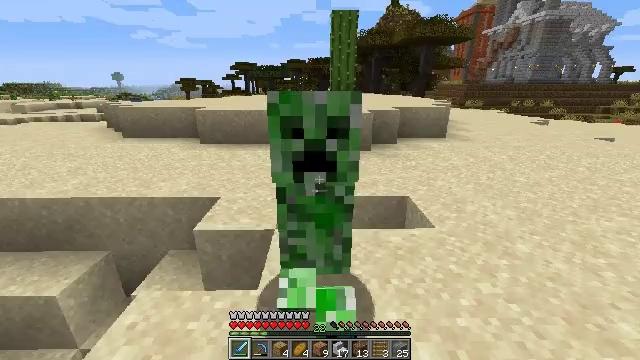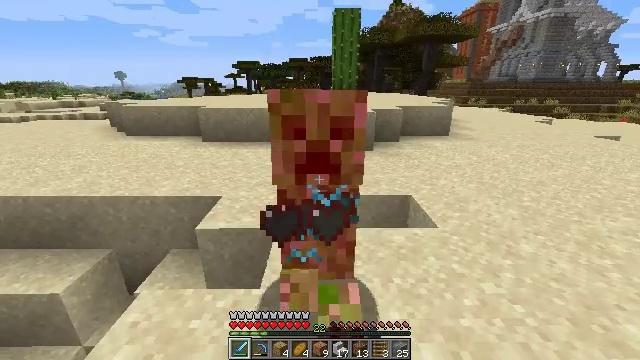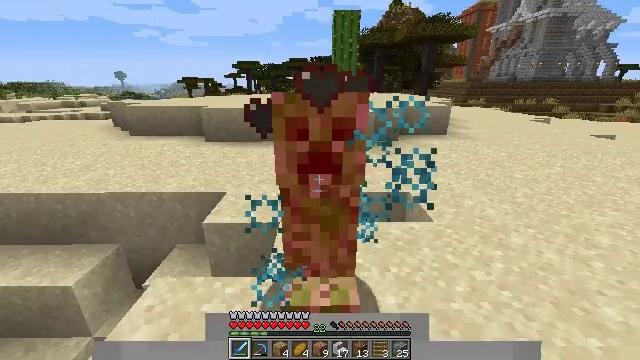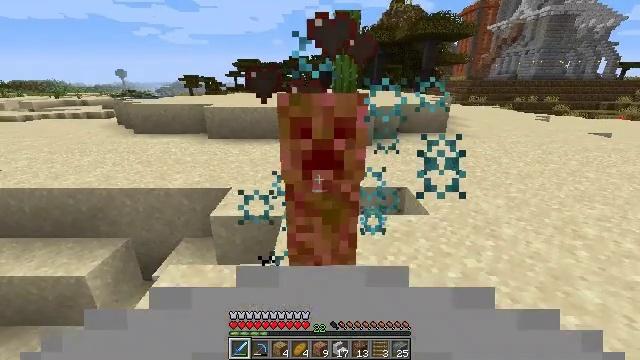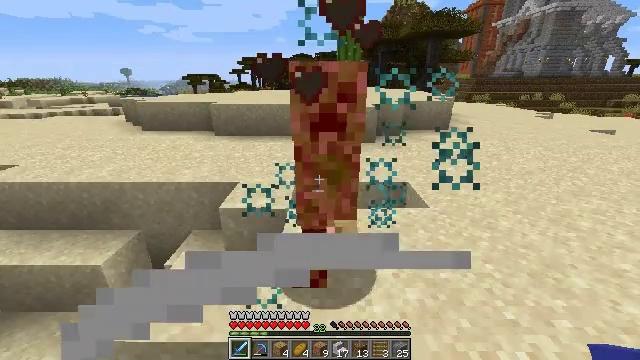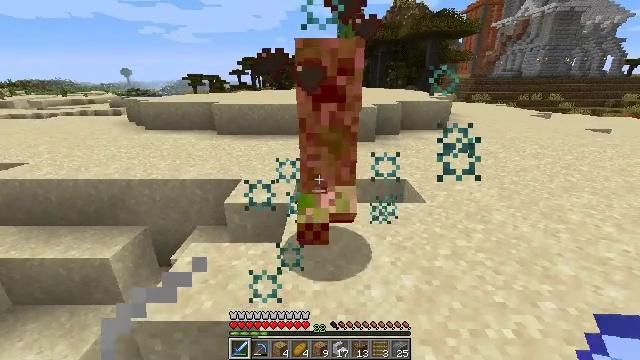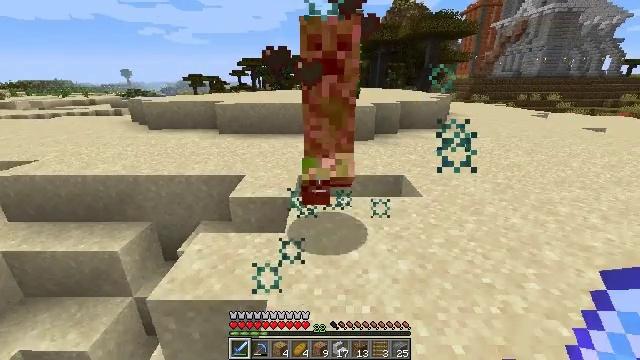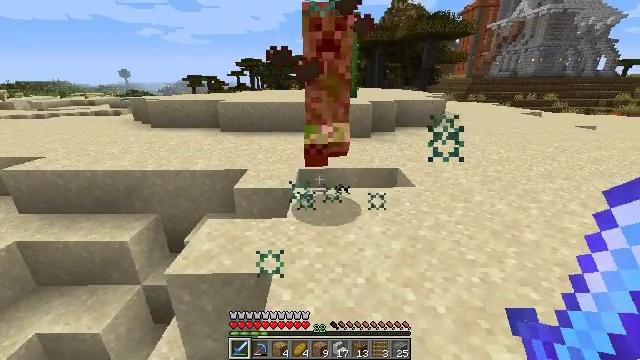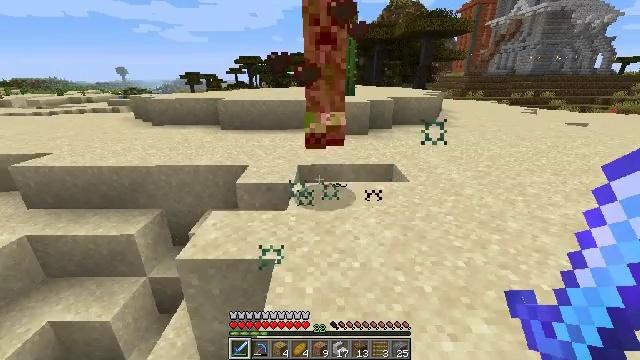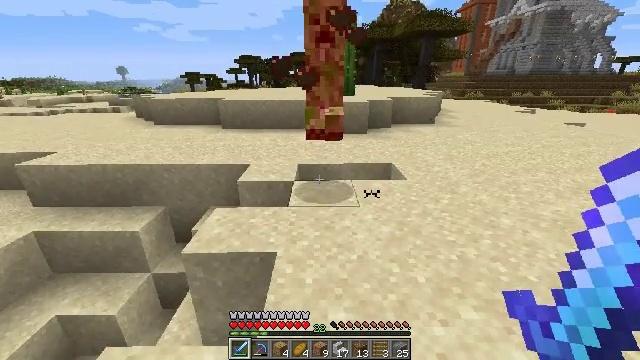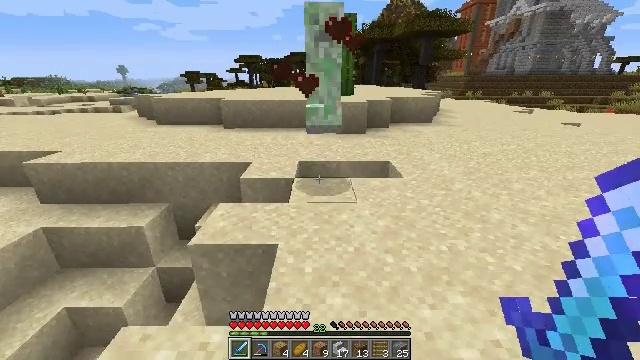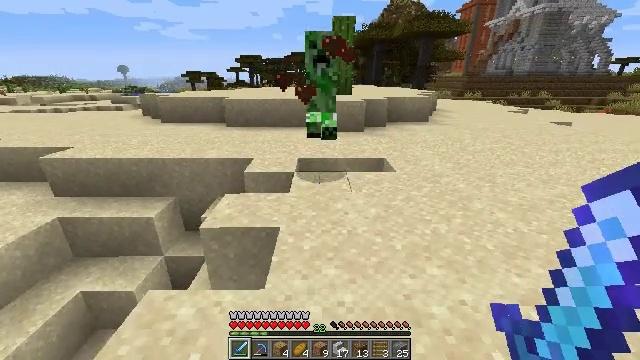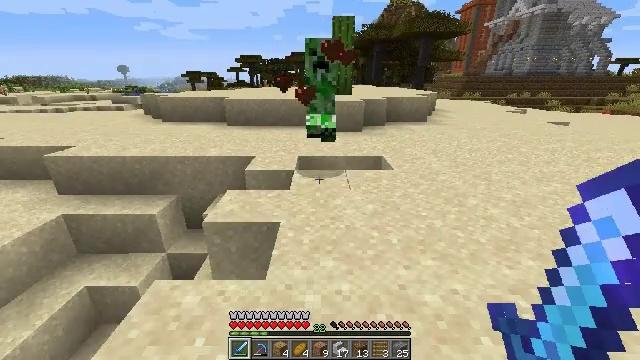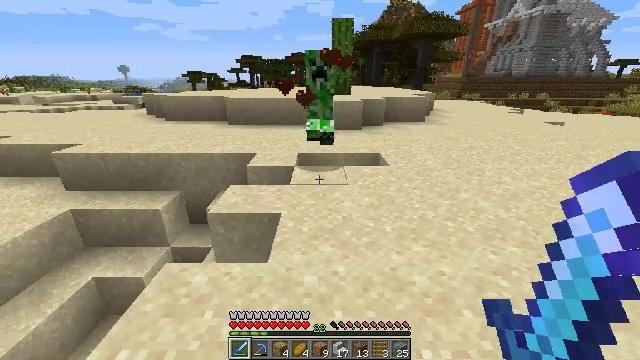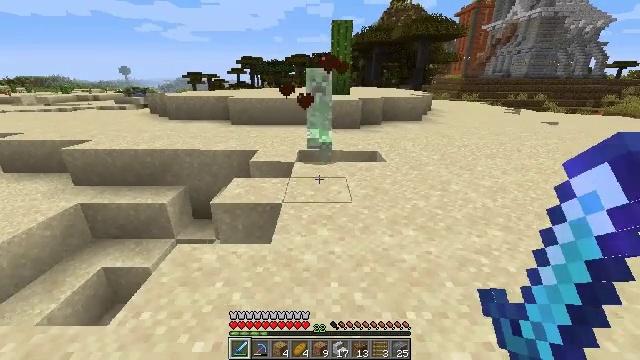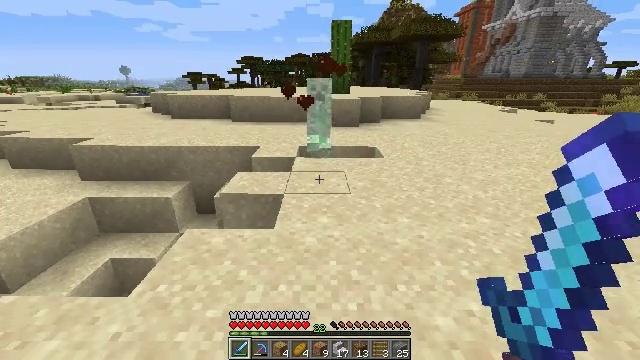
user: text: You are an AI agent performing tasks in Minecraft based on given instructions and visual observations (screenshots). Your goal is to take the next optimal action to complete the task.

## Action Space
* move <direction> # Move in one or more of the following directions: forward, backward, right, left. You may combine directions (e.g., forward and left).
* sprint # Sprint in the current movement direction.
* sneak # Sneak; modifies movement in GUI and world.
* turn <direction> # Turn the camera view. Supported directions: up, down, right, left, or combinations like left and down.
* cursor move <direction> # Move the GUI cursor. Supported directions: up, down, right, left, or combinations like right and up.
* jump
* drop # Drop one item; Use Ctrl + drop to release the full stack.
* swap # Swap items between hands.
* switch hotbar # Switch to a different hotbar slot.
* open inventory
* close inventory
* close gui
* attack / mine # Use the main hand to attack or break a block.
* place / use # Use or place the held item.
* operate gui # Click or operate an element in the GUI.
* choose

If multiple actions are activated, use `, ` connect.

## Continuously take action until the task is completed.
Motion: motion action
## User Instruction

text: Drop an iron nugget.
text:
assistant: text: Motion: move back
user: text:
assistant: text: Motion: move back
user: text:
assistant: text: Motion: move back
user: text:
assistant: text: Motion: move back
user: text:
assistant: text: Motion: move back
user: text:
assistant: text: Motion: move back
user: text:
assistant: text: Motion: move back
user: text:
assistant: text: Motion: move back
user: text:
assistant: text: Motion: move back
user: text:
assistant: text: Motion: move back
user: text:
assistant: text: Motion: move back
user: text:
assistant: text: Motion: move back
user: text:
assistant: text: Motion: move back
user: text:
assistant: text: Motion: move back
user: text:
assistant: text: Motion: move back
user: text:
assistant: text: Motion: no_op
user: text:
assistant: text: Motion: no_op
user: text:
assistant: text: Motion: no_op
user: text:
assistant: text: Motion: no_op
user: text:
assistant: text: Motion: no_op
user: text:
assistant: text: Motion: no_op
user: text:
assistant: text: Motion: no_op
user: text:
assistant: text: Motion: no_op
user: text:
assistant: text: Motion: no_op
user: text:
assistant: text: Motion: no_op
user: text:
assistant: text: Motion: no_op
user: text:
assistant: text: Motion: no_op
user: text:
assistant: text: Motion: no_op
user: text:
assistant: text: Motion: no_op
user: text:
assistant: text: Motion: no_op